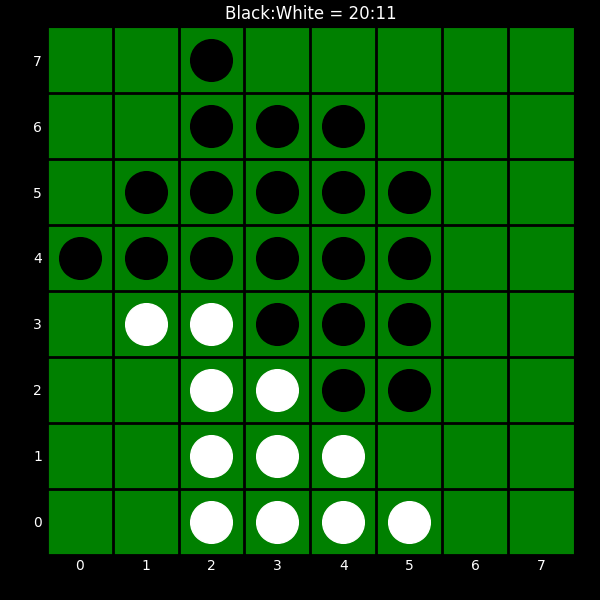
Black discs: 20
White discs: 11